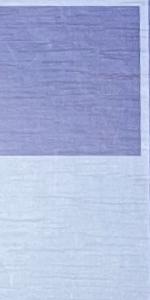
Label: Empty